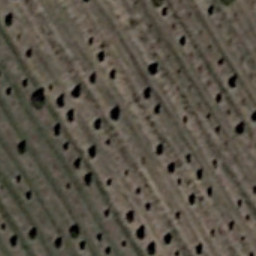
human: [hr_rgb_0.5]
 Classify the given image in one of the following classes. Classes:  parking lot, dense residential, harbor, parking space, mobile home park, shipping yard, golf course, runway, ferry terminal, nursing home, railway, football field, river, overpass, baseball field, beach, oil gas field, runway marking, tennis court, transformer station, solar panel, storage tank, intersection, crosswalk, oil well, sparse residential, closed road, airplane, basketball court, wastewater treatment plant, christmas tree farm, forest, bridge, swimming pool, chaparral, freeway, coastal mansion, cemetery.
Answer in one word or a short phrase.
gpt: christmas tree farm